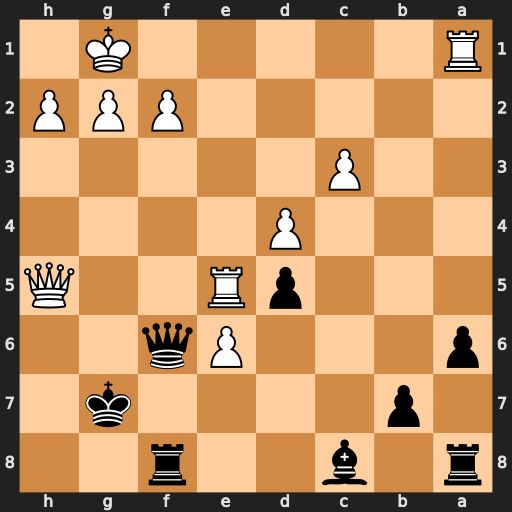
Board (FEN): r1b2r2/1p4k1/p3Pq2/3pR2Q/3P4/2P5/5PPP/R5K1
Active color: b
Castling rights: -
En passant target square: -
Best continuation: Qxf2+ Kh1 Qf1+ Rxf1 Rxf1#